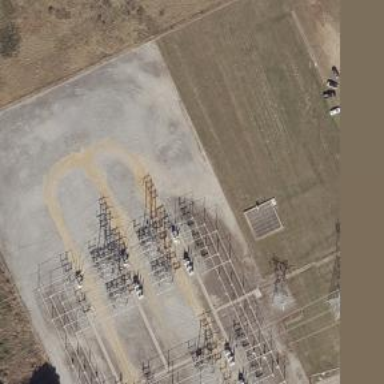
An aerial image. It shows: Switch used for power control.